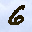
Label: 6